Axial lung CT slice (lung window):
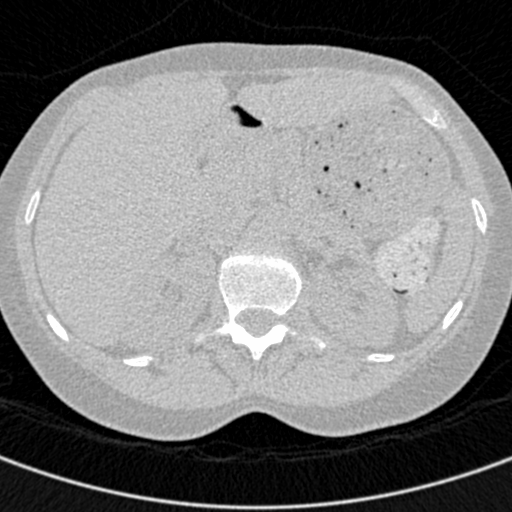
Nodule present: no